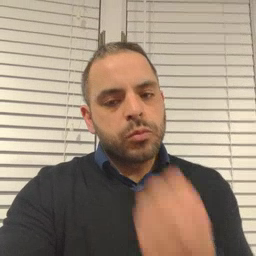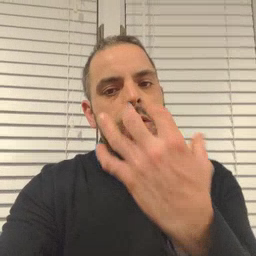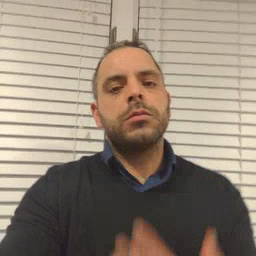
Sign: blow